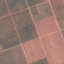
Label: PermanentCrop